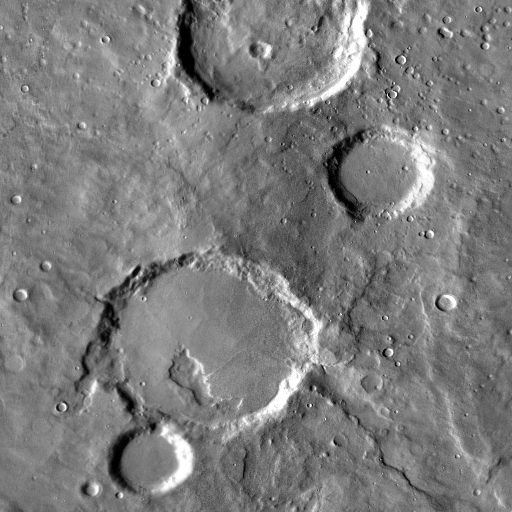
Crater classes present: Background, Other, Buried, Secondary